An envelope spectrum derived from a bearing vibration measurement is shown; the reference markers locate BPFO, BPFI, BSF and FTF for this bearing geometry and shaft speed. Based on the visible evidence, which condition applies: normal, inner_race, outer_race, ball?
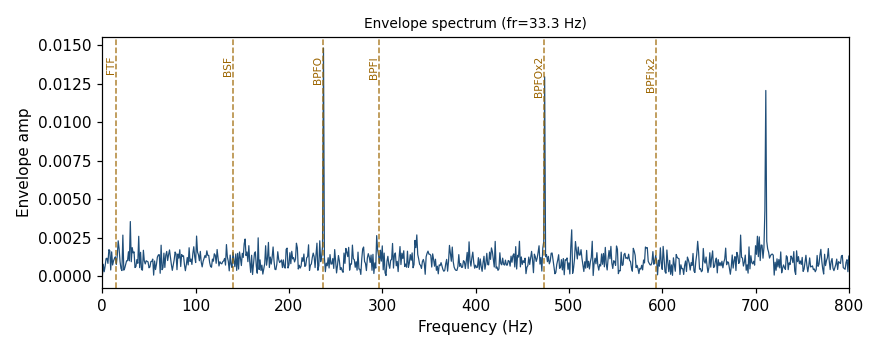
Answer: outer_race